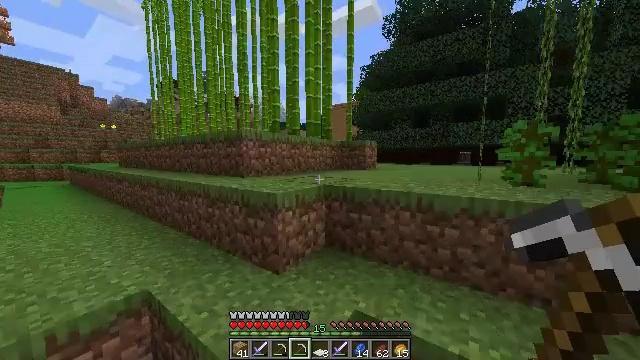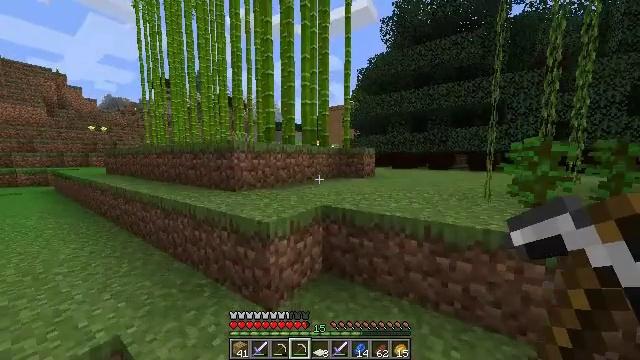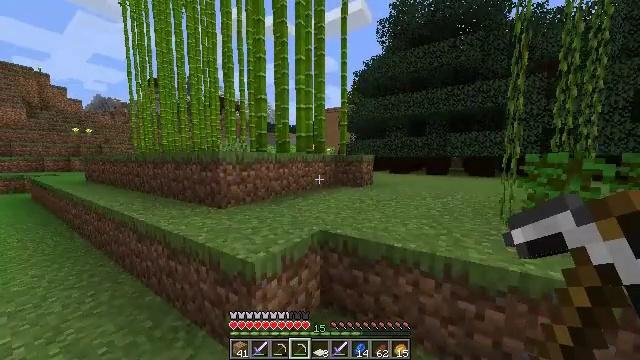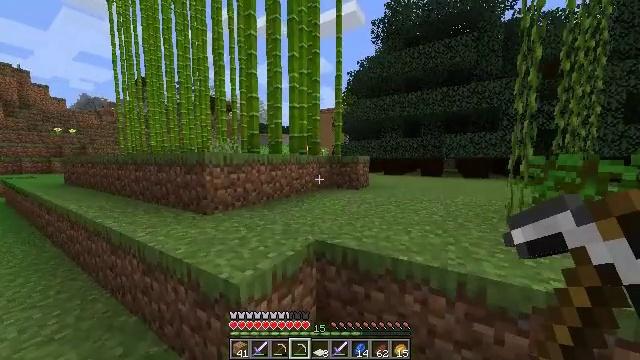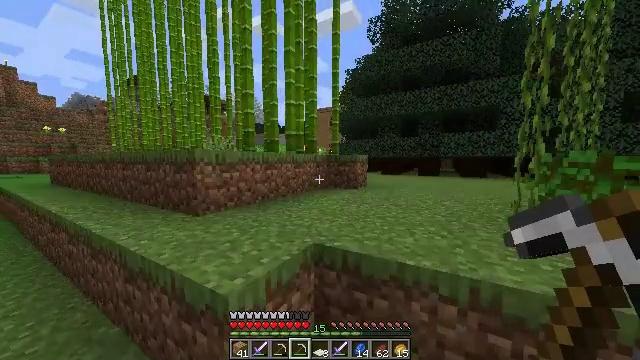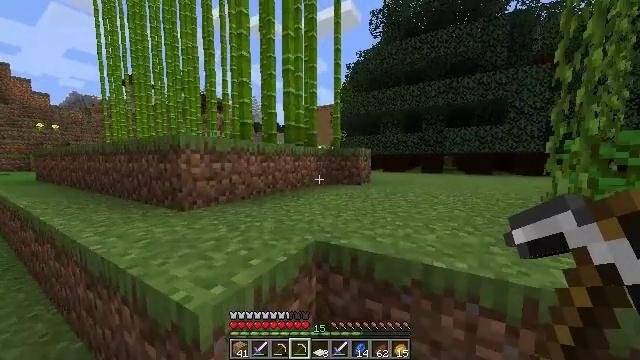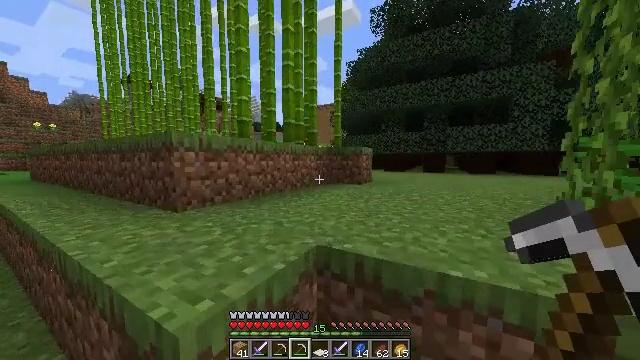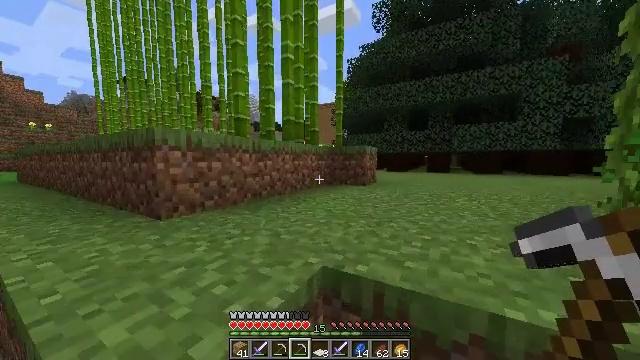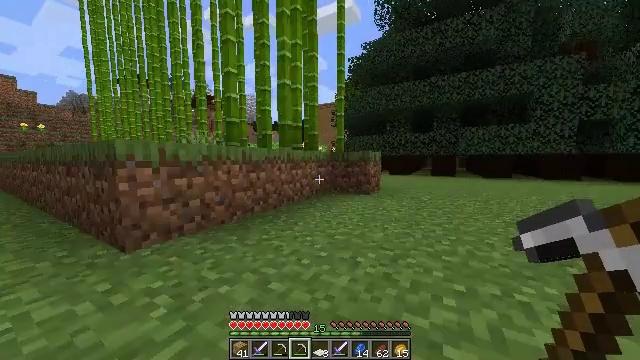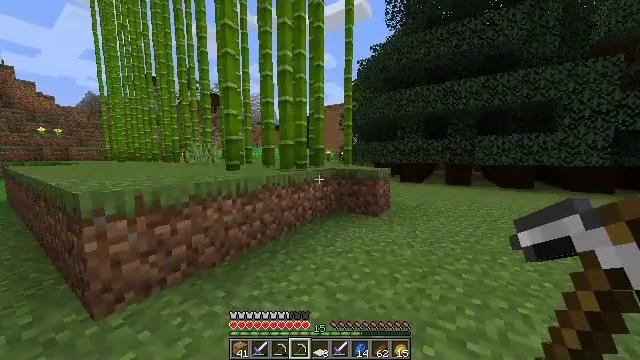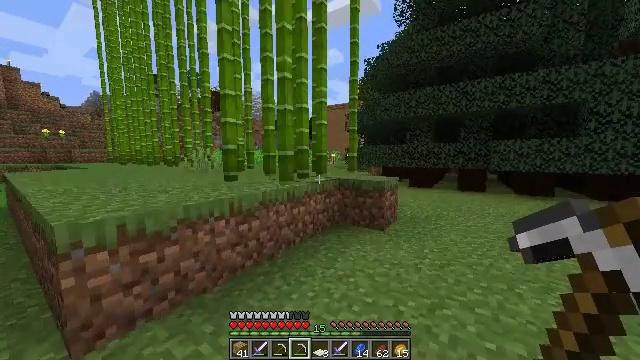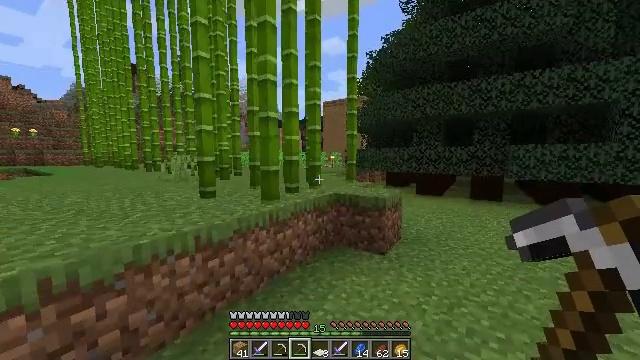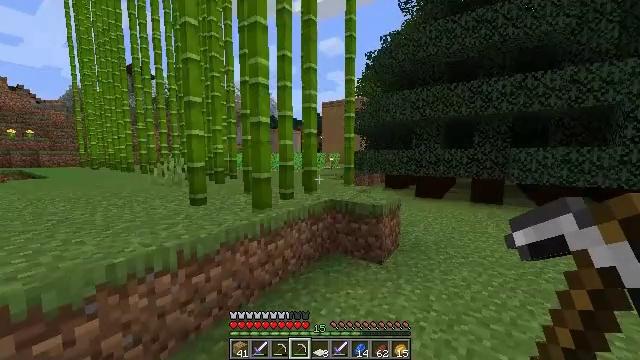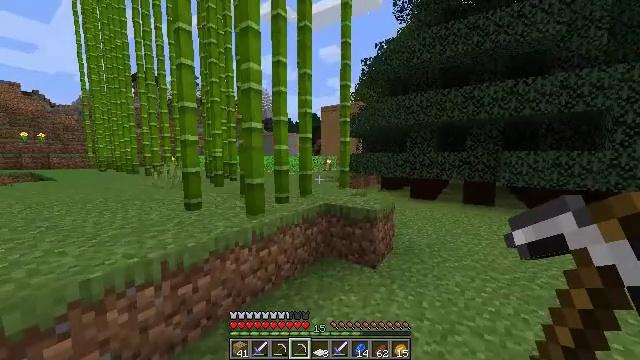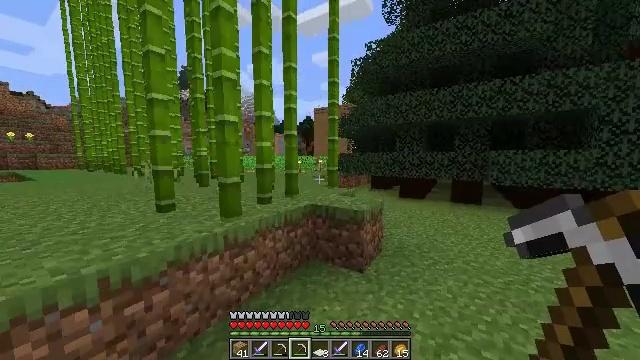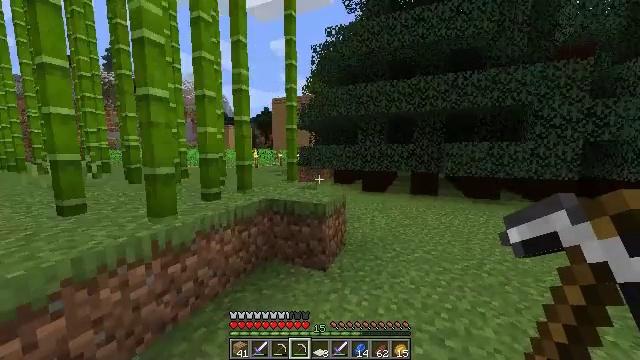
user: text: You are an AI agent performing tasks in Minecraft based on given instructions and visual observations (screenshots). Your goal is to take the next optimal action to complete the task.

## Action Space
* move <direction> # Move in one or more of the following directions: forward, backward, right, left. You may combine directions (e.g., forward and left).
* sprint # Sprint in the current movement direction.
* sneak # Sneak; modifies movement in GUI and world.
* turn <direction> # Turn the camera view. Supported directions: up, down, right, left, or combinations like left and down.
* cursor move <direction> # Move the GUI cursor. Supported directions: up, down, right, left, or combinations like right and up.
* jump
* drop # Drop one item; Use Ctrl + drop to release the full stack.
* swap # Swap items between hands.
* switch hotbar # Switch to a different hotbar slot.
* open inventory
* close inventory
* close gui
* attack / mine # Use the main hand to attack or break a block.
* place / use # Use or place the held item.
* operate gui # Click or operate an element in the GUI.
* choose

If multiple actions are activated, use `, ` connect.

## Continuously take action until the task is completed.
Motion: motion action
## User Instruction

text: Mine the jungle sapling from the tree.
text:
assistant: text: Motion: move forward, turn right, jump
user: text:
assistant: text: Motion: move forward, turn right, jump
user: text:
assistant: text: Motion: move forward, turn right, jump
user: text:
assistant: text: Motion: move forward, jump
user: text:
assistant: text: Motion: move forward, jump
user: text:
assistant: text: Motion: move forward, jump
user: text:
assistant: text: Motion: move forward, jump
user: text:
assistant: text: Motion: move forward, sprint, jump
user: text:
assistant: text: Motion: move forward, sprint, turn left, jump
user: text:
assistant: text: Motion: move forward, sprint, turn left, jump
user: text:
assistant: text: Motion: move forward, sprint, jump
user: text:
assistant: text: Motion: move forward, jump
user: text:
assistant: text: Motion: move forward, jump
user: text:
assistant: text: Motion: move forward, turn right, jump
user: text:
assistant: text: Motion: move forward, turn right, jump
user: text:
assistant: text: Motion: move forward, turn right and down, jump
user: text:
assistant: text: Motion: move forward, turn right and down
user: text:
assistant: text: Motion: move forward, turn right
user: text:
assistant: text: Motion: move forward, turn right
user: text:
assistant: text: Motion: turn right
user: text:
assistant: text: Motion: no_op
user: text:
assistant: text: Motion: no_op
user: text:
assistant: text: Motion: no_op
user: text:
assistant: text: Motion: no_op
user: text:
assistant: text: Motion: no_op
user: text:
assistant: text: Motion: no_op
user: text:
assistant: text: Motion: no_op
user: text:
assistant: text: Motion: no_op
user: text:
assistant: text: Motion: no_op
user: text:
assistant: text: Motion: no_op